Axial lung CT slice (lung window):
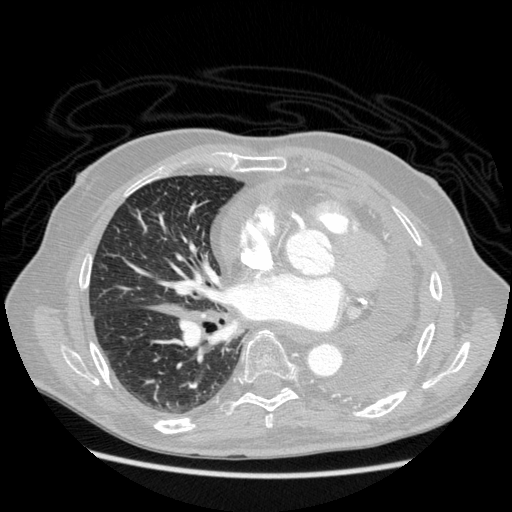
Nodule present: no